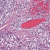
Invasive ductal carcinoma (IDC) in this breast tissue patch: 0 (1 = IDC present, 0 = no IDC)